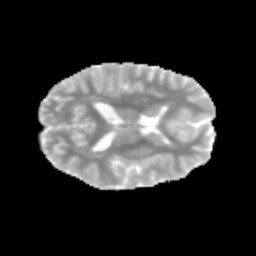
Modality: MD
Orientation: axial
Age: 13
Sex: male
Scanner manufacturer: siemens
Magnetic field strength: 3 T
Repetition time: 3.8 s
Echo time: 0.07 s